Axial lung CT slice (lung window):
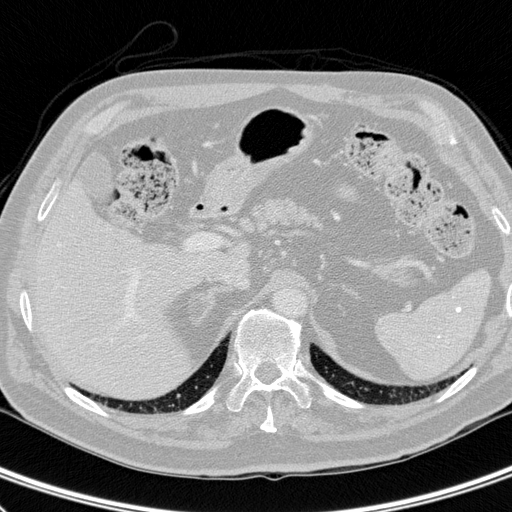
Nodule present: no